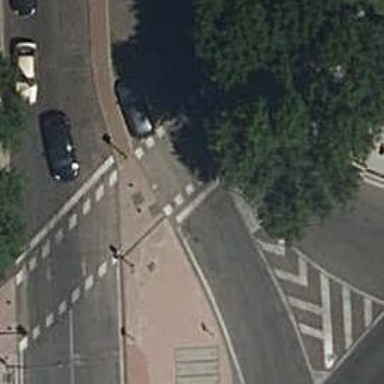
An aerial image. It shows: Road with traffic signals.